Нерастянутая легкая пружина закреплена своими концами в горизонтальном положении. Посередине пружины закреплён маленький шарик массой $m$ (см. рис). Шарик смещают поперек пружины на $1~ см$ и отпускают. Период поперечных колебаний шарика $T_1$ оказался равным $2~ с$.
Чему будет равен период колебаний $T_2$ , если начальное смещение будет $2 ~см$? Силу тяжести не учитывать и считать, что длина пружины много больше поперечных смещений шарика.
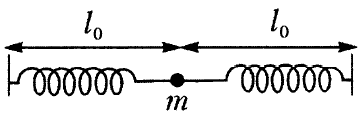
Ответ: $$ T=\frac{l_{0}}{A} \sqrt{\frac{32 m}{k}} \int\left(\frac{1}{\sqrt{1-y^{4}}}\right) d y $$
Темы:
T, Механика, Динамика, Колебания, 200 задач, Нелинейные колебания